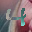
Label: 4